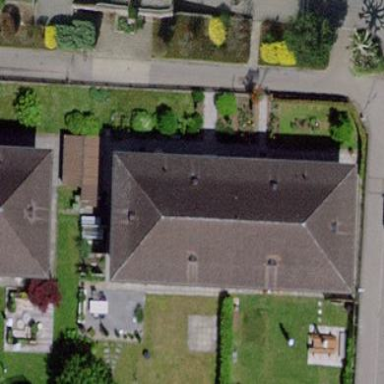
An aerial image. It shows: Building with hipped roof.